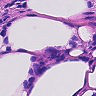
Metastatic tissue present: no